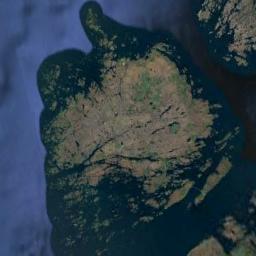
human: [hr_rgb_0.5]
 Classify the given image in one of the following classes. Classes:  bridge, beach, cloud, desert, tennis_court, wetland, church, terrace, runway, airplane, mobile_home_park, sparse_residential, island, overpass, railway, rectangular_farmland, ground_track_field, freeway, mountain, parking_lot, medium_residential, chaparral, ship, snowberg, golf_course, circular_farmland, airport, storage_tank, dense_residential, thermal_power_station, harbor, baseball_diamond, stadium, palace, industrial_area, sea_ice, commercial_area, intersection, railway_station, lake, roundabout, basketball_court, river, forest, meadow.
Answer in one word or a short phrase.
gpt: island